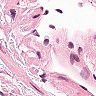
Metastatic tissue present: no